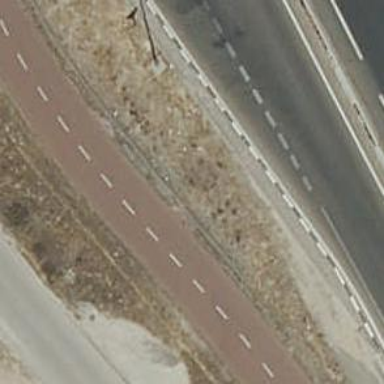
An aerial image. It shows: Cycleway.